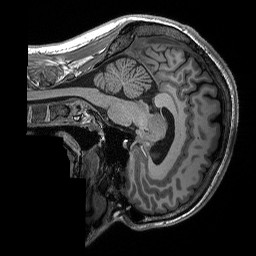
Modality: T1w
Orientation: sagittal
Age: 32
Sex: male
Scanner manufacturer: siemens
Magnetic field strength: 3 T
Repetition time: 2.3 s
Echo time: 0.00298 s